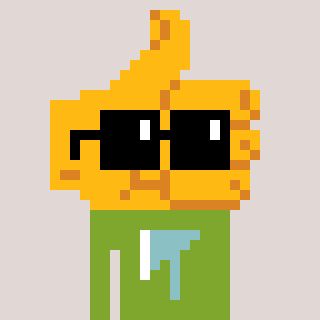
a pixel art character with square black sunglasses, a thumbsup-shaped head and a slimegreen-colored body on a warm background